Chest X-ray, AP view. Patient: 22 years old, sex F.
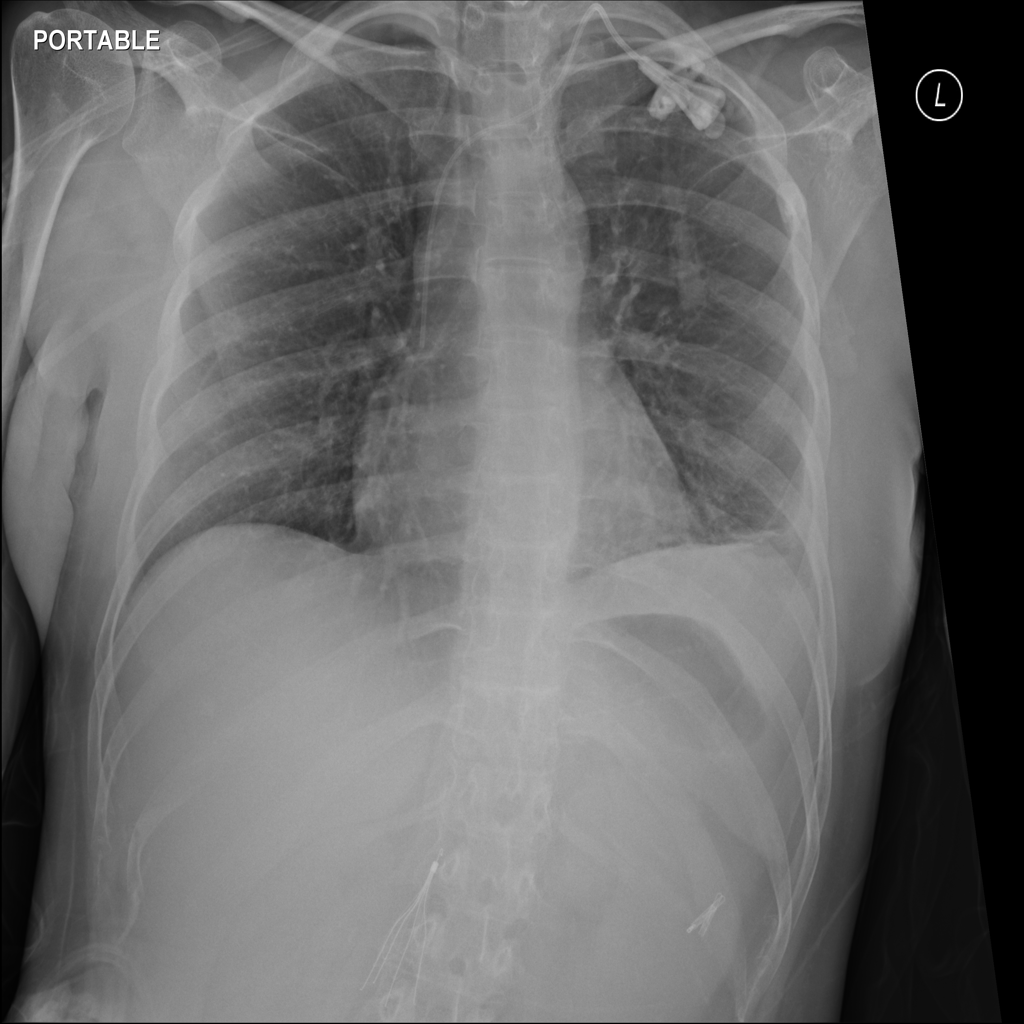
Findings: Effusion